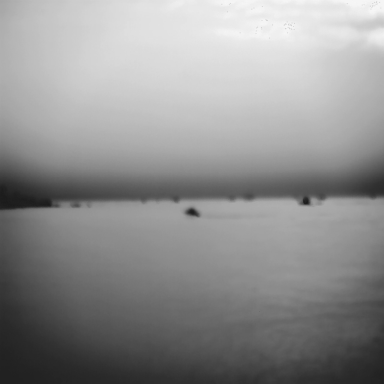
There is a canoe in the infrared image.